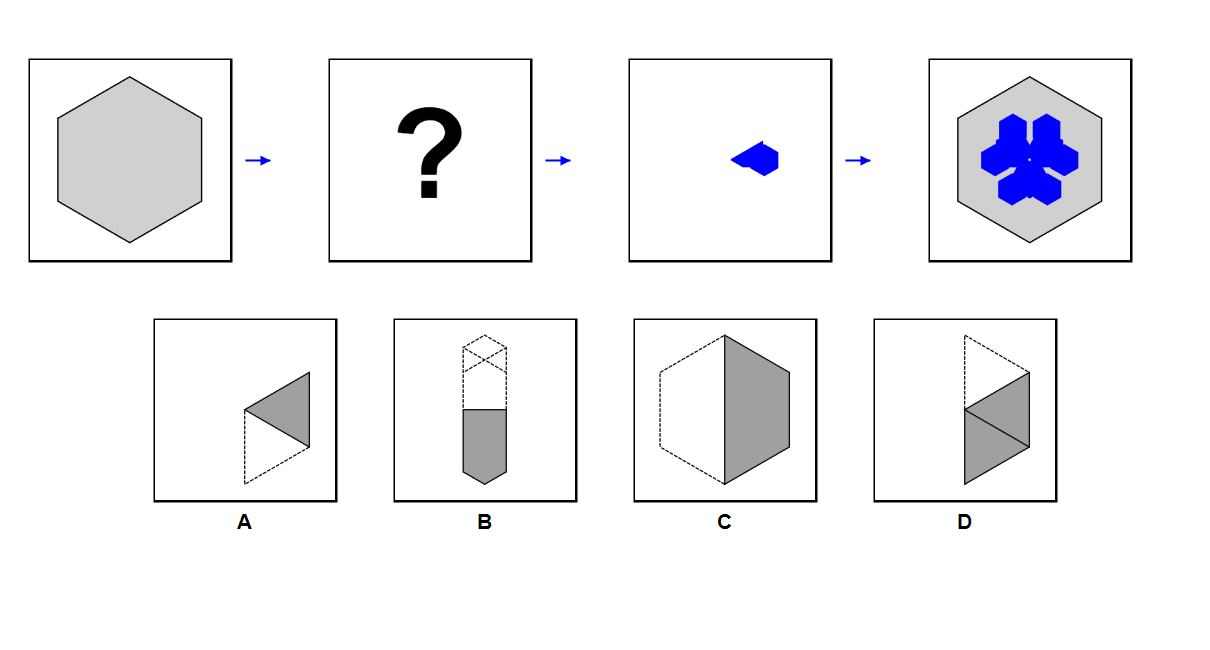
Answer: B